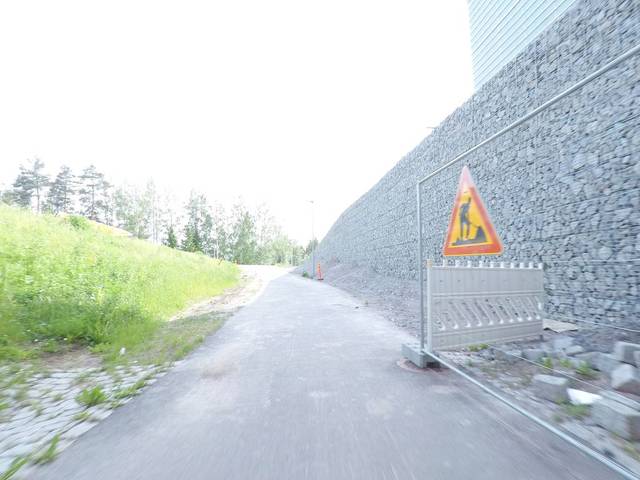
Region: Finland
Coordinates: 60.301, 24.965